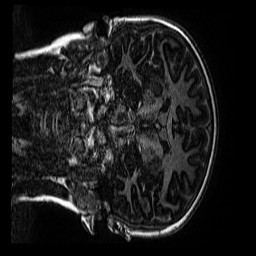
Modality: MP2RAGE
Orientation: coronal
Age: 9
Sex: male
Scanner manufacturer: siemens
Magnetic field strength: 3 T
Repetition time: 4 s
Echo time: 0.00299 s